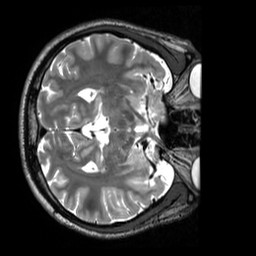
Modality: T2w
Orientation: axial
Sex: male
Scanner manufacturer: siemens
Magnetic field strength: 3 T
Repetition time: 3.2 s
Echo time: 0.409 s